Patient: sex F, age 75
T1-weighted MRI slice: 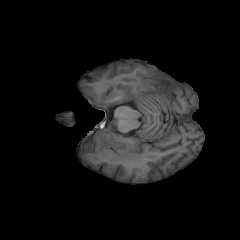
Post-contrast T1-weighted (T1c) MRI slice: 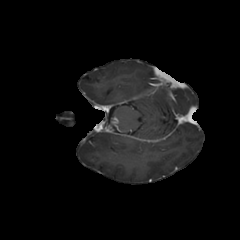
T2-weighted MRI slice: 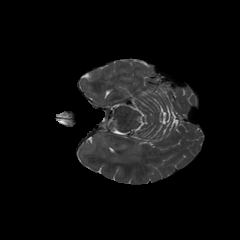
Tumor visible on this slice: yes
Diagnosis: Glioblastoma, IDH-wildtype
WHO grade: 4